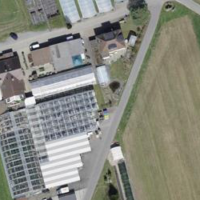
EUNIS habitat code: 54
Species observed at this site:
Araneus diadematus